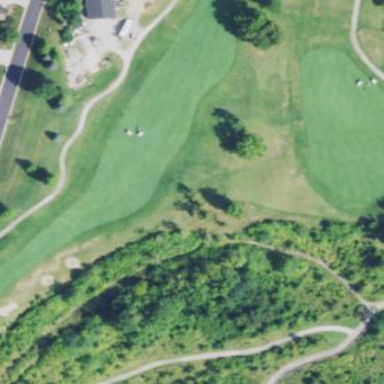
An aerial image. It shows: Grassy area designated as golf fairway.